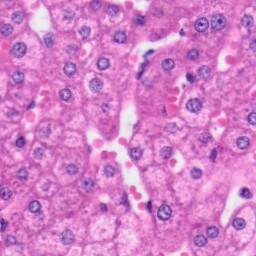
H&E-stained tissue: Liver